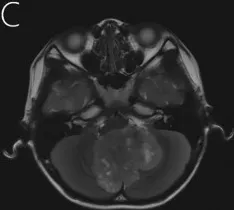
Pre- and postoperative imaging of the child. The lesion is iso- and hyperintensity mixing signals and well-circumscribed on axial T2WI (C).
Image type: radiology (mri)